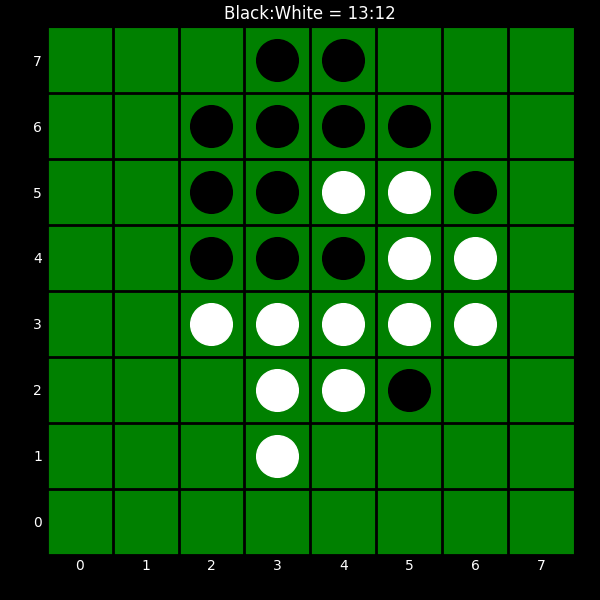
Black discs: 13
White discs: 12